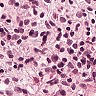
Metastatic tissue present: no